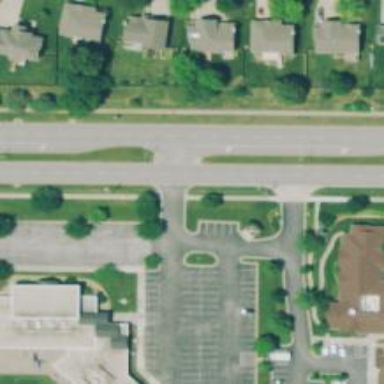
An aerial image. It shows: Secondary road with asphalt surface.